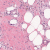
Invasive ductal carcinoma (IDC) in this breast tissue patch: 0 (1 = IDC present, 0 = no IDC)